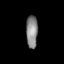
Tissue: lung
Cell type: Epithelial cells
Senescence score: 0.2132
Nuclear area (px): 372
Mean DAPI intensity: 134.371